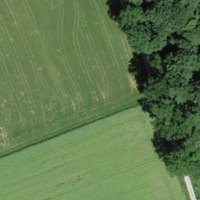
EUNIS habitat code: 52
Species observed at this site:
Torilis japonica